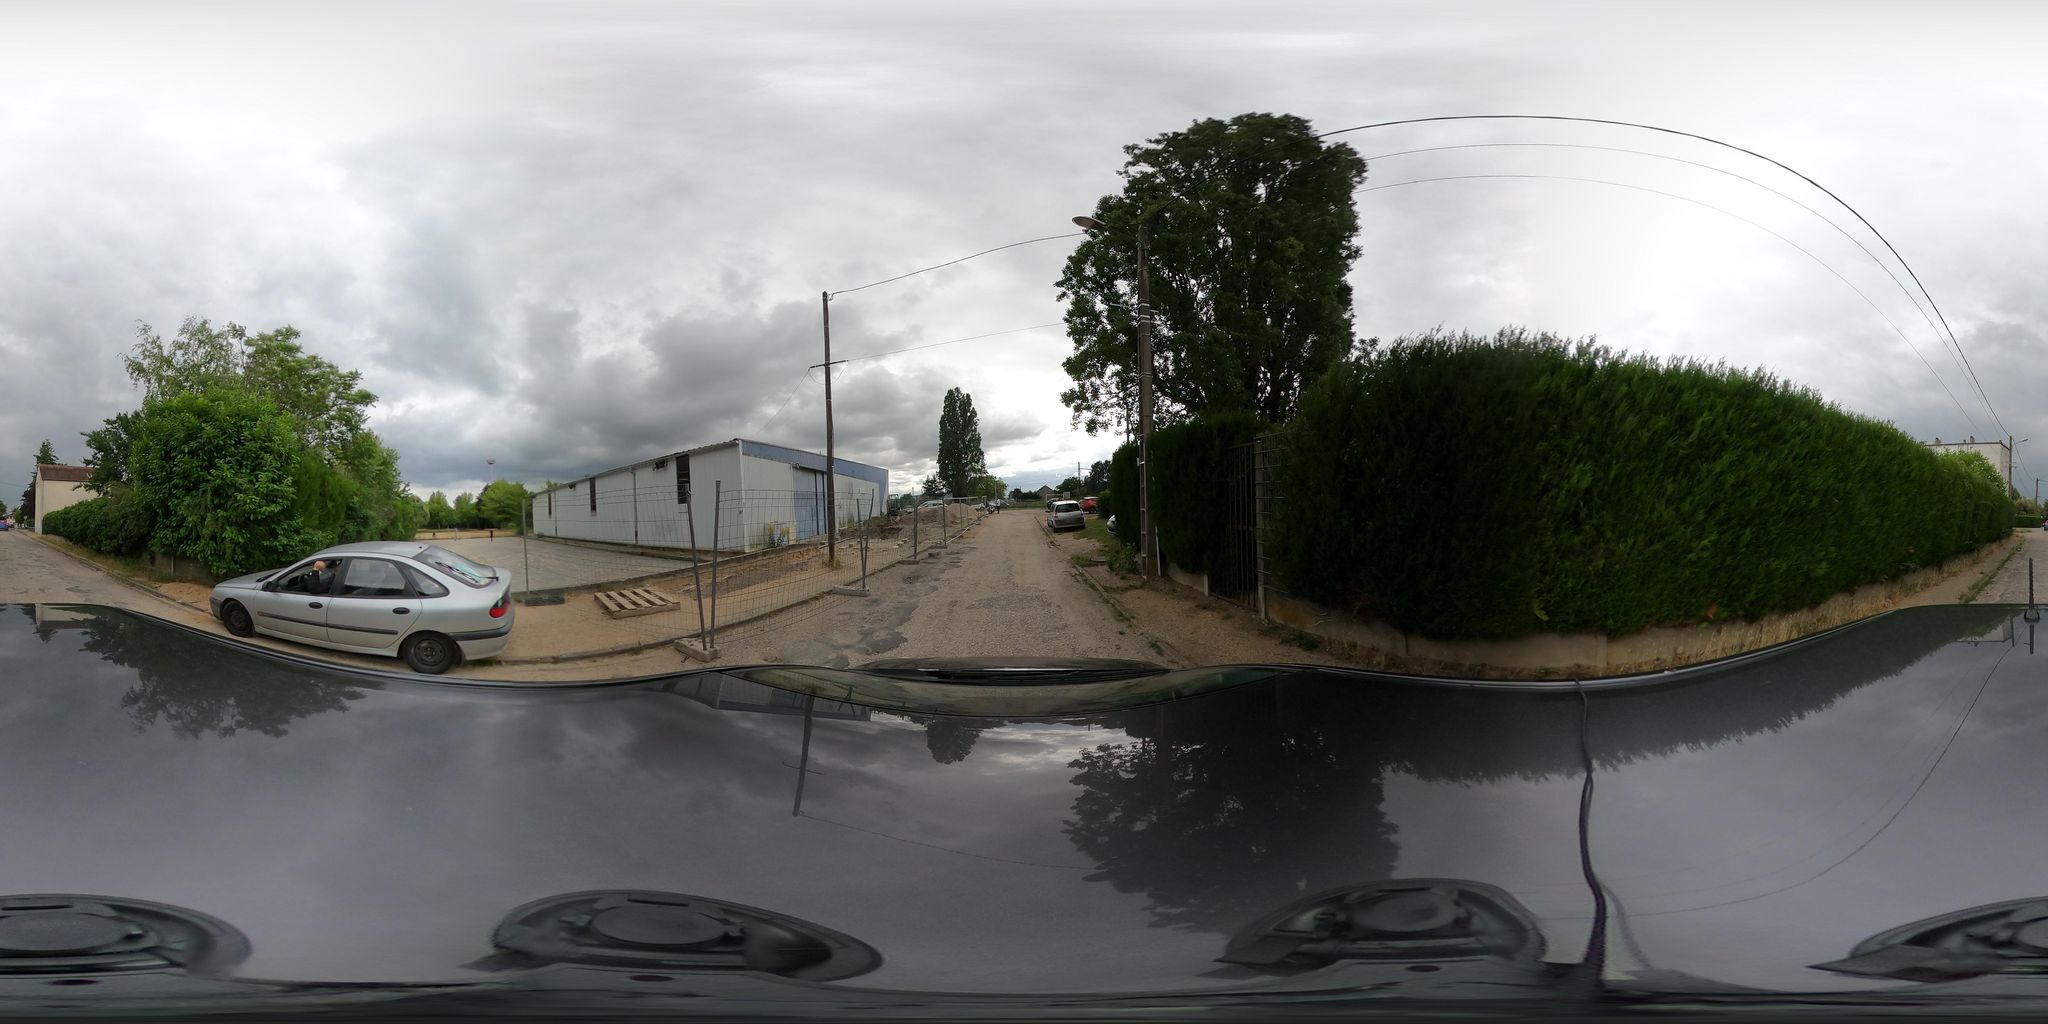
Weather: cloudy
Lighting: day
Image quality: slightly poor
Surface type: cycling surface
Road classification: steps, residential, path
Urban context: urban centre
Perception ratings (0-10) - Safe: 0.46, Lively: 0.06, Beautiful: 1.22, Boring: 4.63, Depressing: 7.73, Wealthy: 3.1